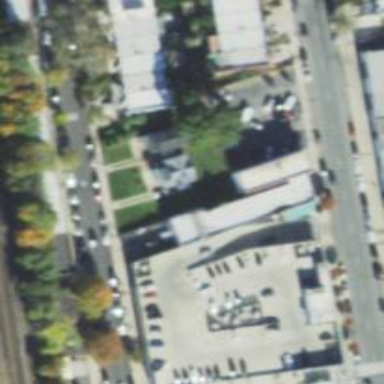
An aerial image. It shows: Retail building housing department store.